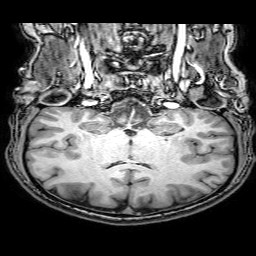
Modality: T1w
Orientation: sagittal
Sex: male
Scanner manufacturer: philips
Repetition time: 0.008149 s
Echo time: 0.00373 s